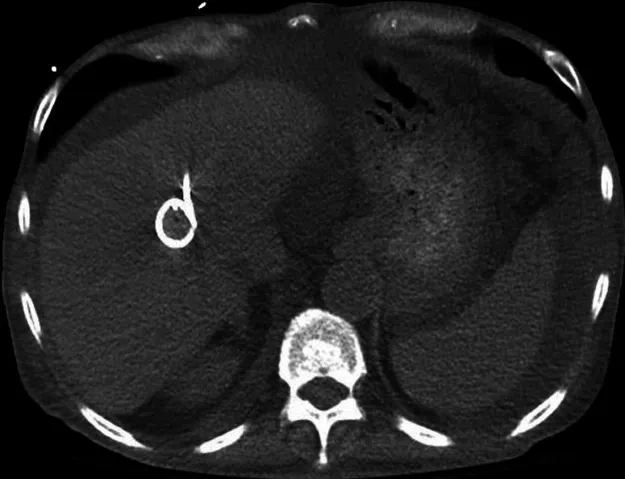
CT scan of the liver abscess with the drain in place.
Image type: radiology (ct)